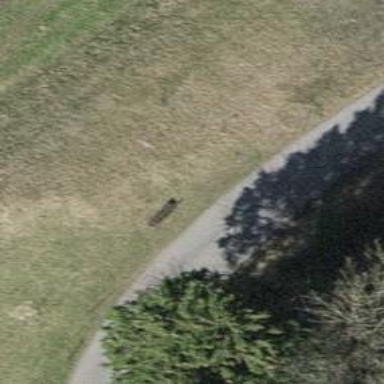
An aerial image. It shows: Bench for seating.